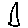
Label: triangle